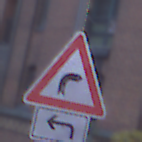
Verkehrszeichen: KurveRechts
Zusatzzeichen unten: RichtungsangabeDurchPfeile2
Umgebung: Outdoor, Urban
Tageszeit: SunriseSunset
Wetter: Clear
Licht: Natural
Jahreszeit: NotSpecified
Kontrast: MediumContrast